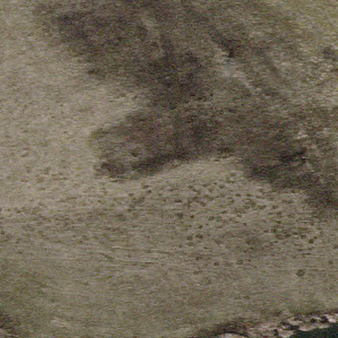
Label: other